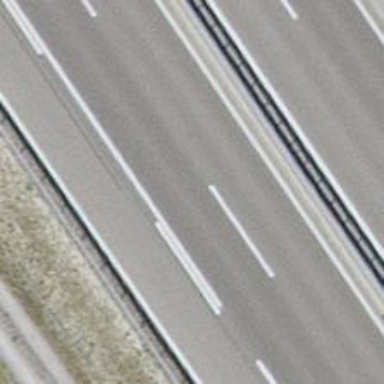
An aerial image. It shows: Asphalt trunk highway designated as motorroad.